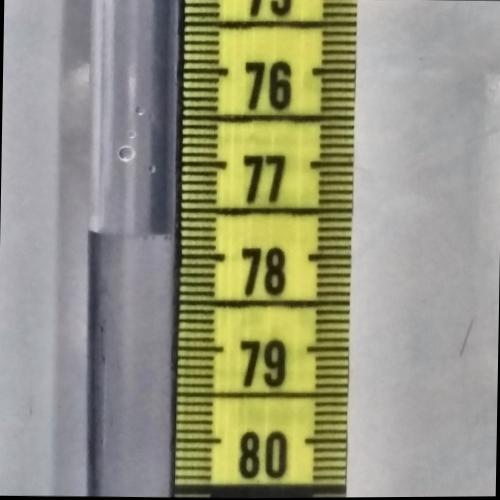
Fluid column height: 77.8 cm